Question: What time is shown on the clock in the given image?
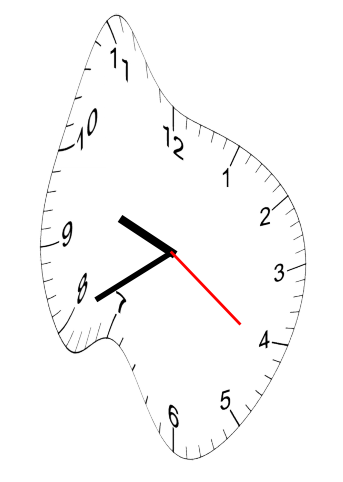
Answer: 09:40:21